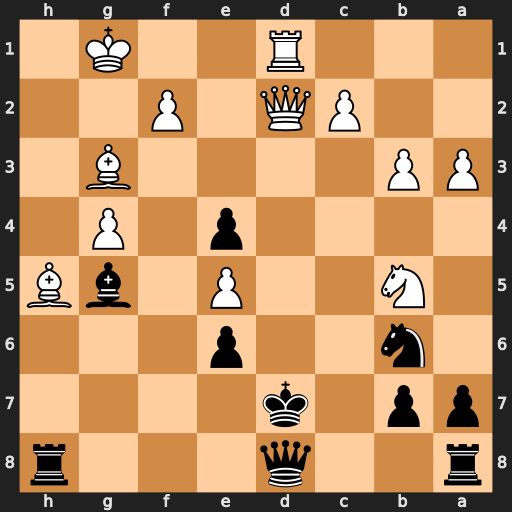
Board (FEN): r2q3r/pp1k4/1n2p3/1N2P1bB/4p1P1/PP4B1/2PQ1P2/3R2K1
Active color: b
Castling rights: -
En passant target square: -
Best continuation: Bxd2 Rxd2+ Nd5